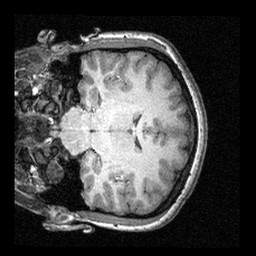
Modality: T1w
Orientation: coronal
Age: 16
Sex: female